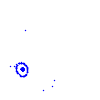
Particle: proton